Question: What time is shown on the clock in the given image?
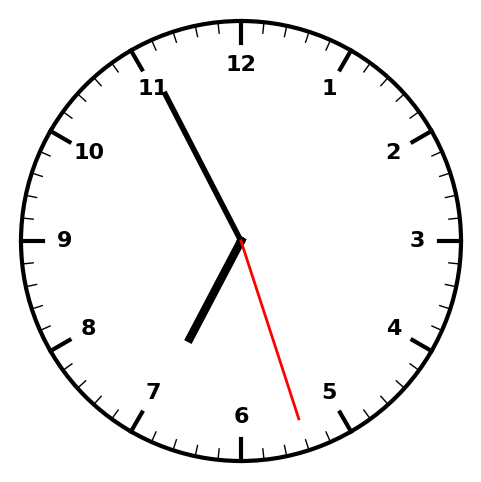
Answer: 06:55:27